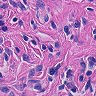
Metastatic tissue present: yes